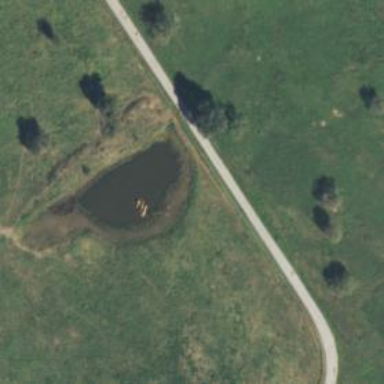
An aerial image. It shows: Small pond formed by natural water.